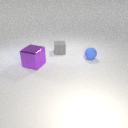
small blue rubber sphere to the right of small gray rubber cube